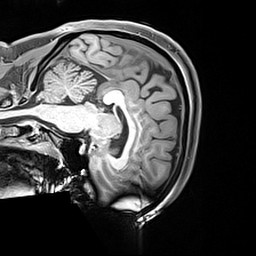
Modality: T1w
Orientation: sagittal
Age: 25
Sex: female
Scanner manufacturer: siemens
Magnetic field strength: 3 T
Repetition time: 2.4 s
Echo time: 0.00217 s